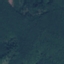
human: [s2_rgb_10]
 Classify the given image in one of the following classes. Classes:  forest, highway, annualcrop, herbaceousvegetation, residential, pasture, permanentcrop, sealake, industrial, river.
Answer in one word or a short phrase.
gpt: Forest